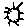
Label: sun